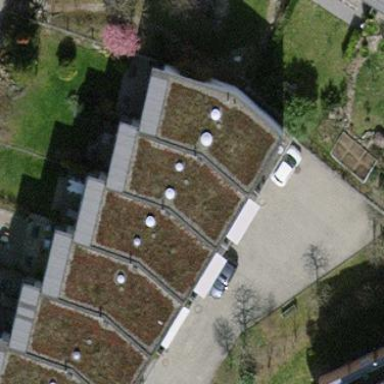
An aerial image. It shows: House with flat roof made of grass.